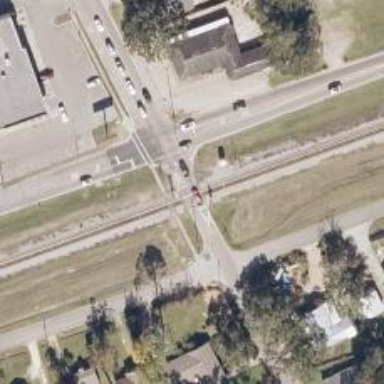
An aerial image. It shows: Railway level crossing.